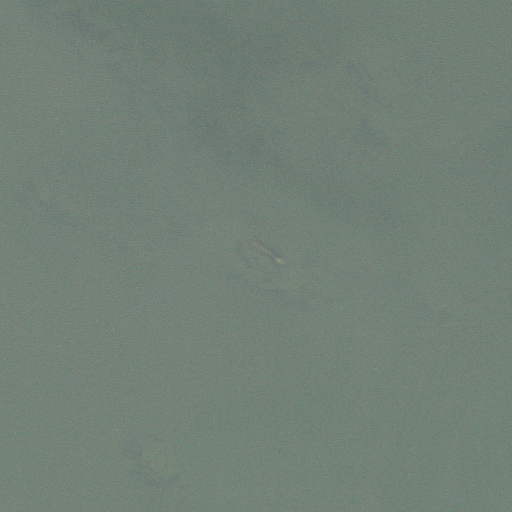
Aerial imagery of island in North Carolina named Cat Island containing only open water